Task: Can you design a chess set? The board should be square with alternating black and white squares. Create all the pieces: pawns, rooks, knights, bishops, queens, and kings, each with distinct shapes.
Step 1221:
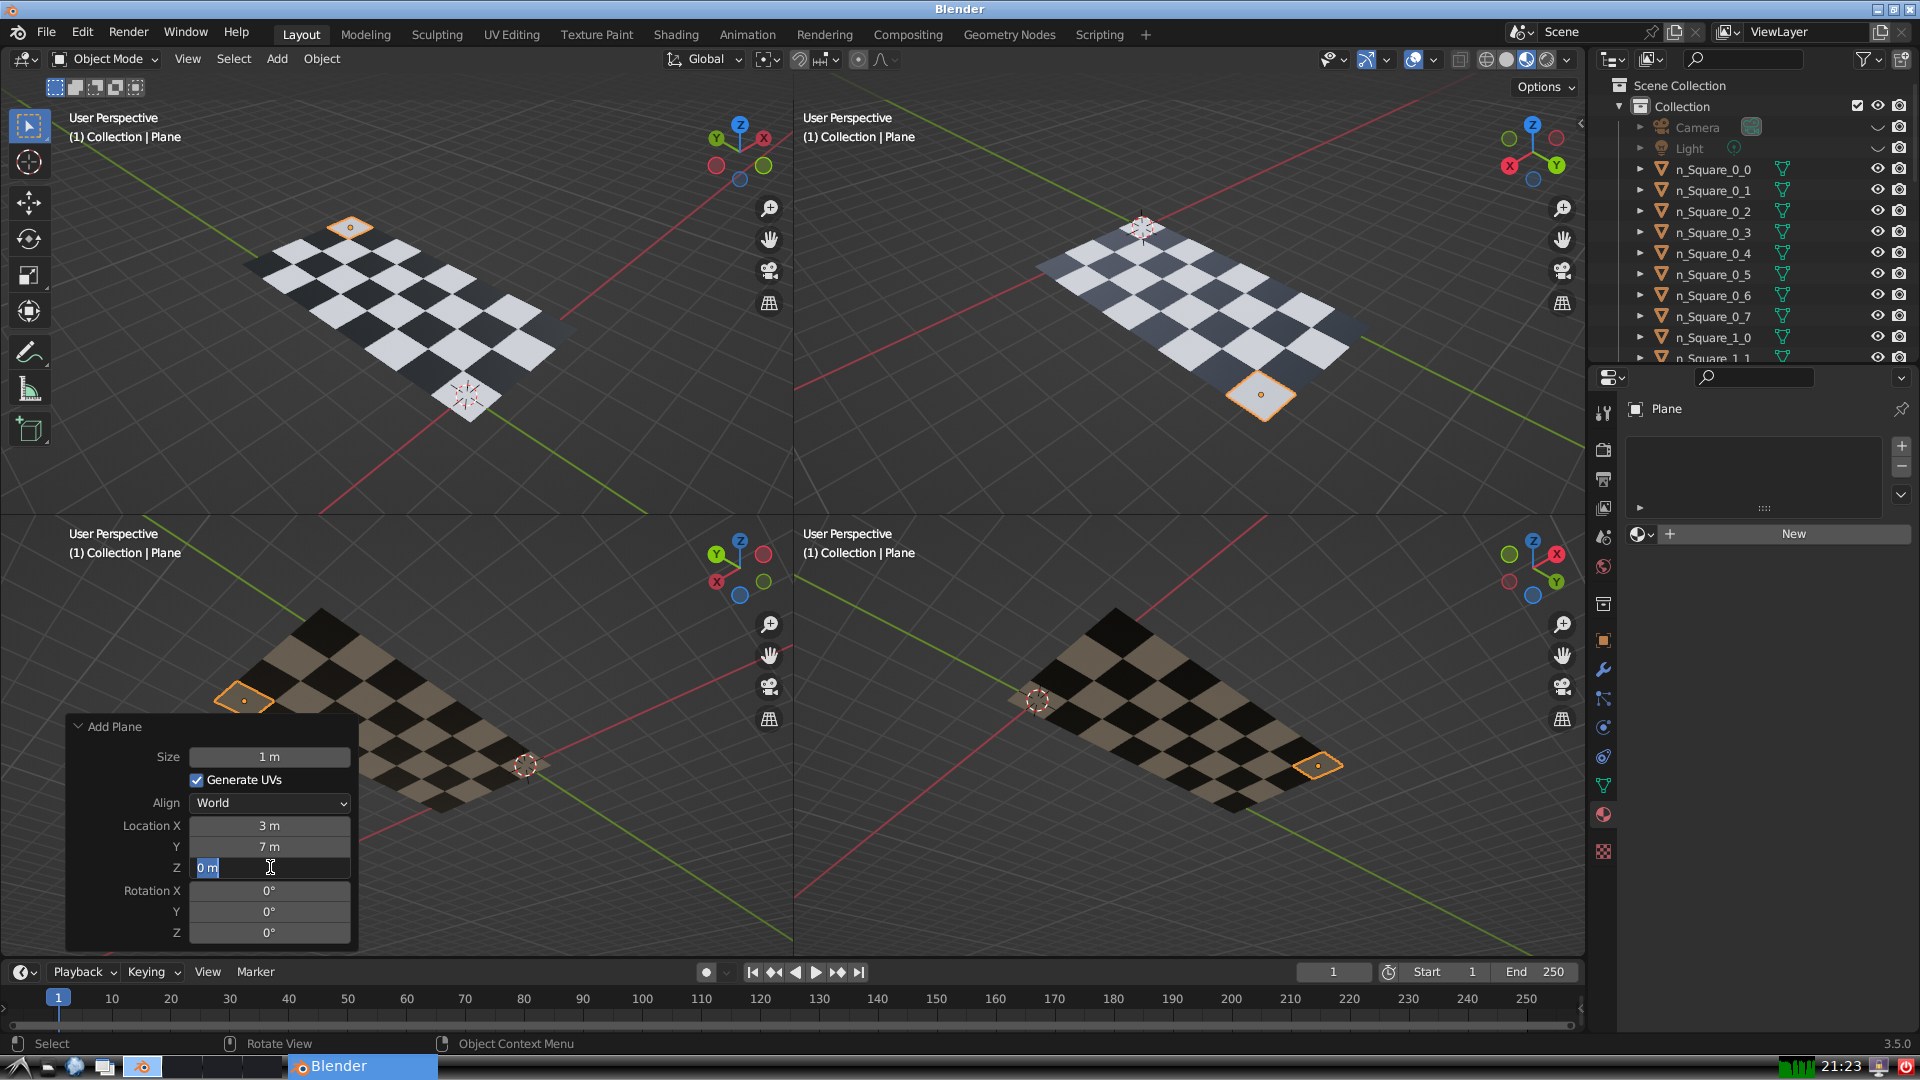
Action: input_text: 0.0